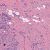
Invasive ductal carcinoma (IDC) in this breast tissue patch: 1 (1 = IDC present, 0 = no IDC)